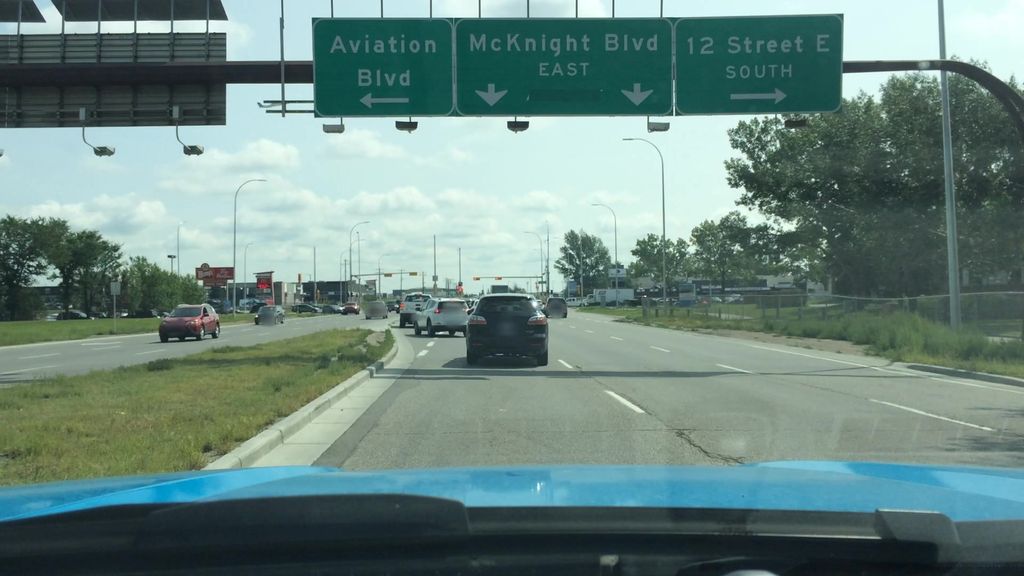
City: calgary